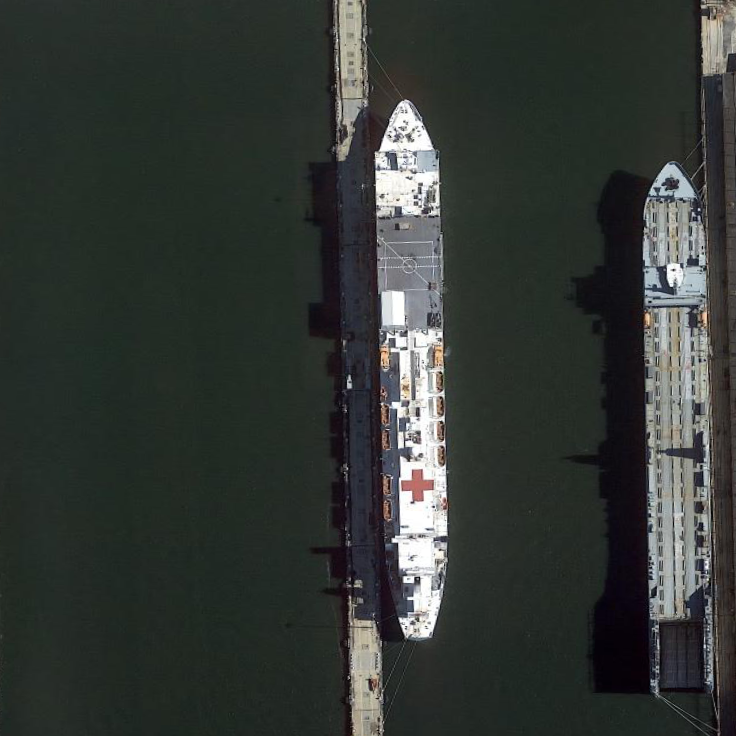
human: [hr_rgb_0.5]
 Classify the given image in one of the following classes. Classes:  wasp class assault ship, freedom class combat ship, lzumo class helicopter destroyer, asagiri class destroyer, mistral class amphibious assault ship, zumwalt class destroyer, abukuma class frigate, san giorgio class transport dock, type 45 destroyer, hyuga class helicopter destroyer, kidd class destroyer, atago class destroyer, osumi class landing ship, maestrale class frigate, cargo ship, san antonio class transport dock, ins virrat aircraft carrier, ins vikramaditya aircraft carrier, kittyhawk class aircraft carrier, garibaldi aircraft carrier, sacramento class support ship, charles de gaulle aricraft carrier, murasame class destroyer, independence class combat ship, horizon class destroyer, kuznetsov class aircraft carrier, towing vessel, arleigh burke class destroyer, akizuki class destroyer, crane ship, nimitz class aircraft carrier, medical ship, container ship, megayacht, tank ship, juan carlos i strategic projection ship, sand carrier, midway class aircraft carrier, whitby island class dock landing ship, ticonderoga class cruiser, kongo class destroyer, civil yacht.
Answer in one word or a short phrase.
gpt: Medical ship